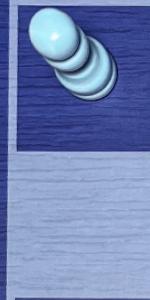
Label: Empty